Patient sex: M
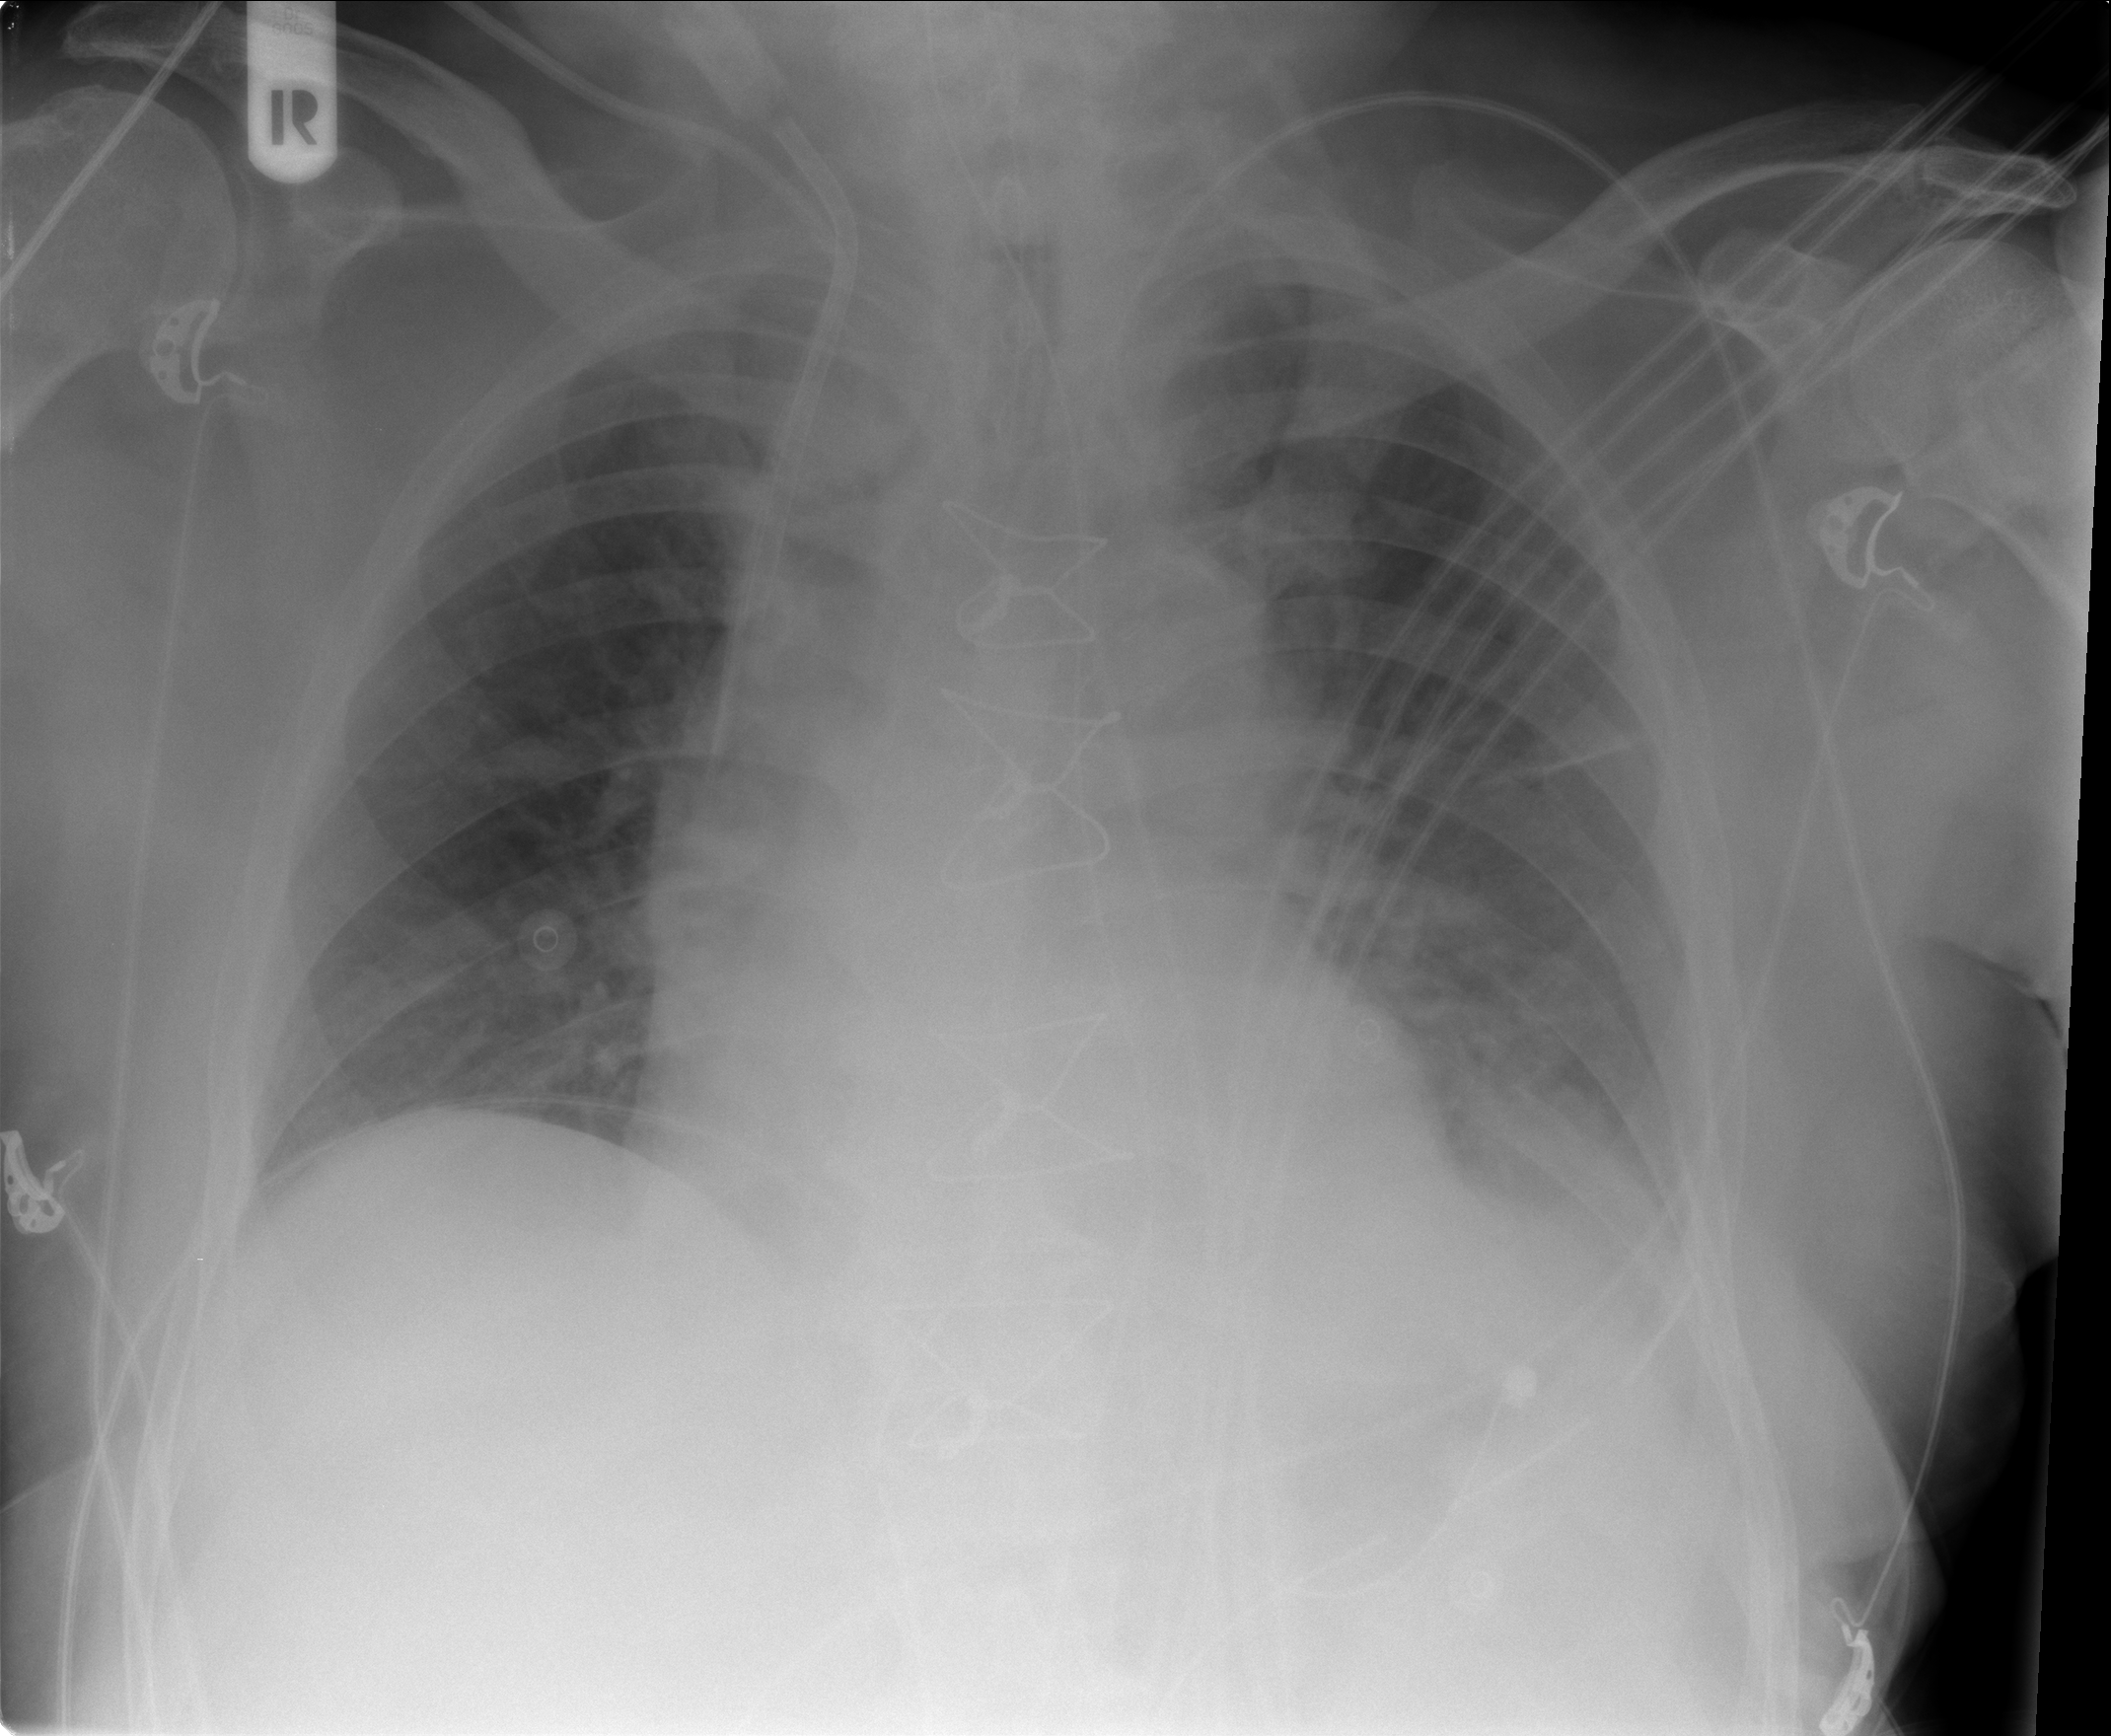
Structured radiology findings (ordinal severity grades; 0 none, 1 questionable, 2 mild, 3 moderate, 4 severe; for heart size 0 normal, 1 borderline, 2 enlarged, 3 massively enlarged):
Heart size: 0
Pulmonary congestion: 2
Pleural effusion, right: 0
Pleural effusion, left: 2
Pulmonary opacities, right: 0
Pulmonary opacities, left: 0
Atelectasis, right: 2
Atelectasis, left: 2